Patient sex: M
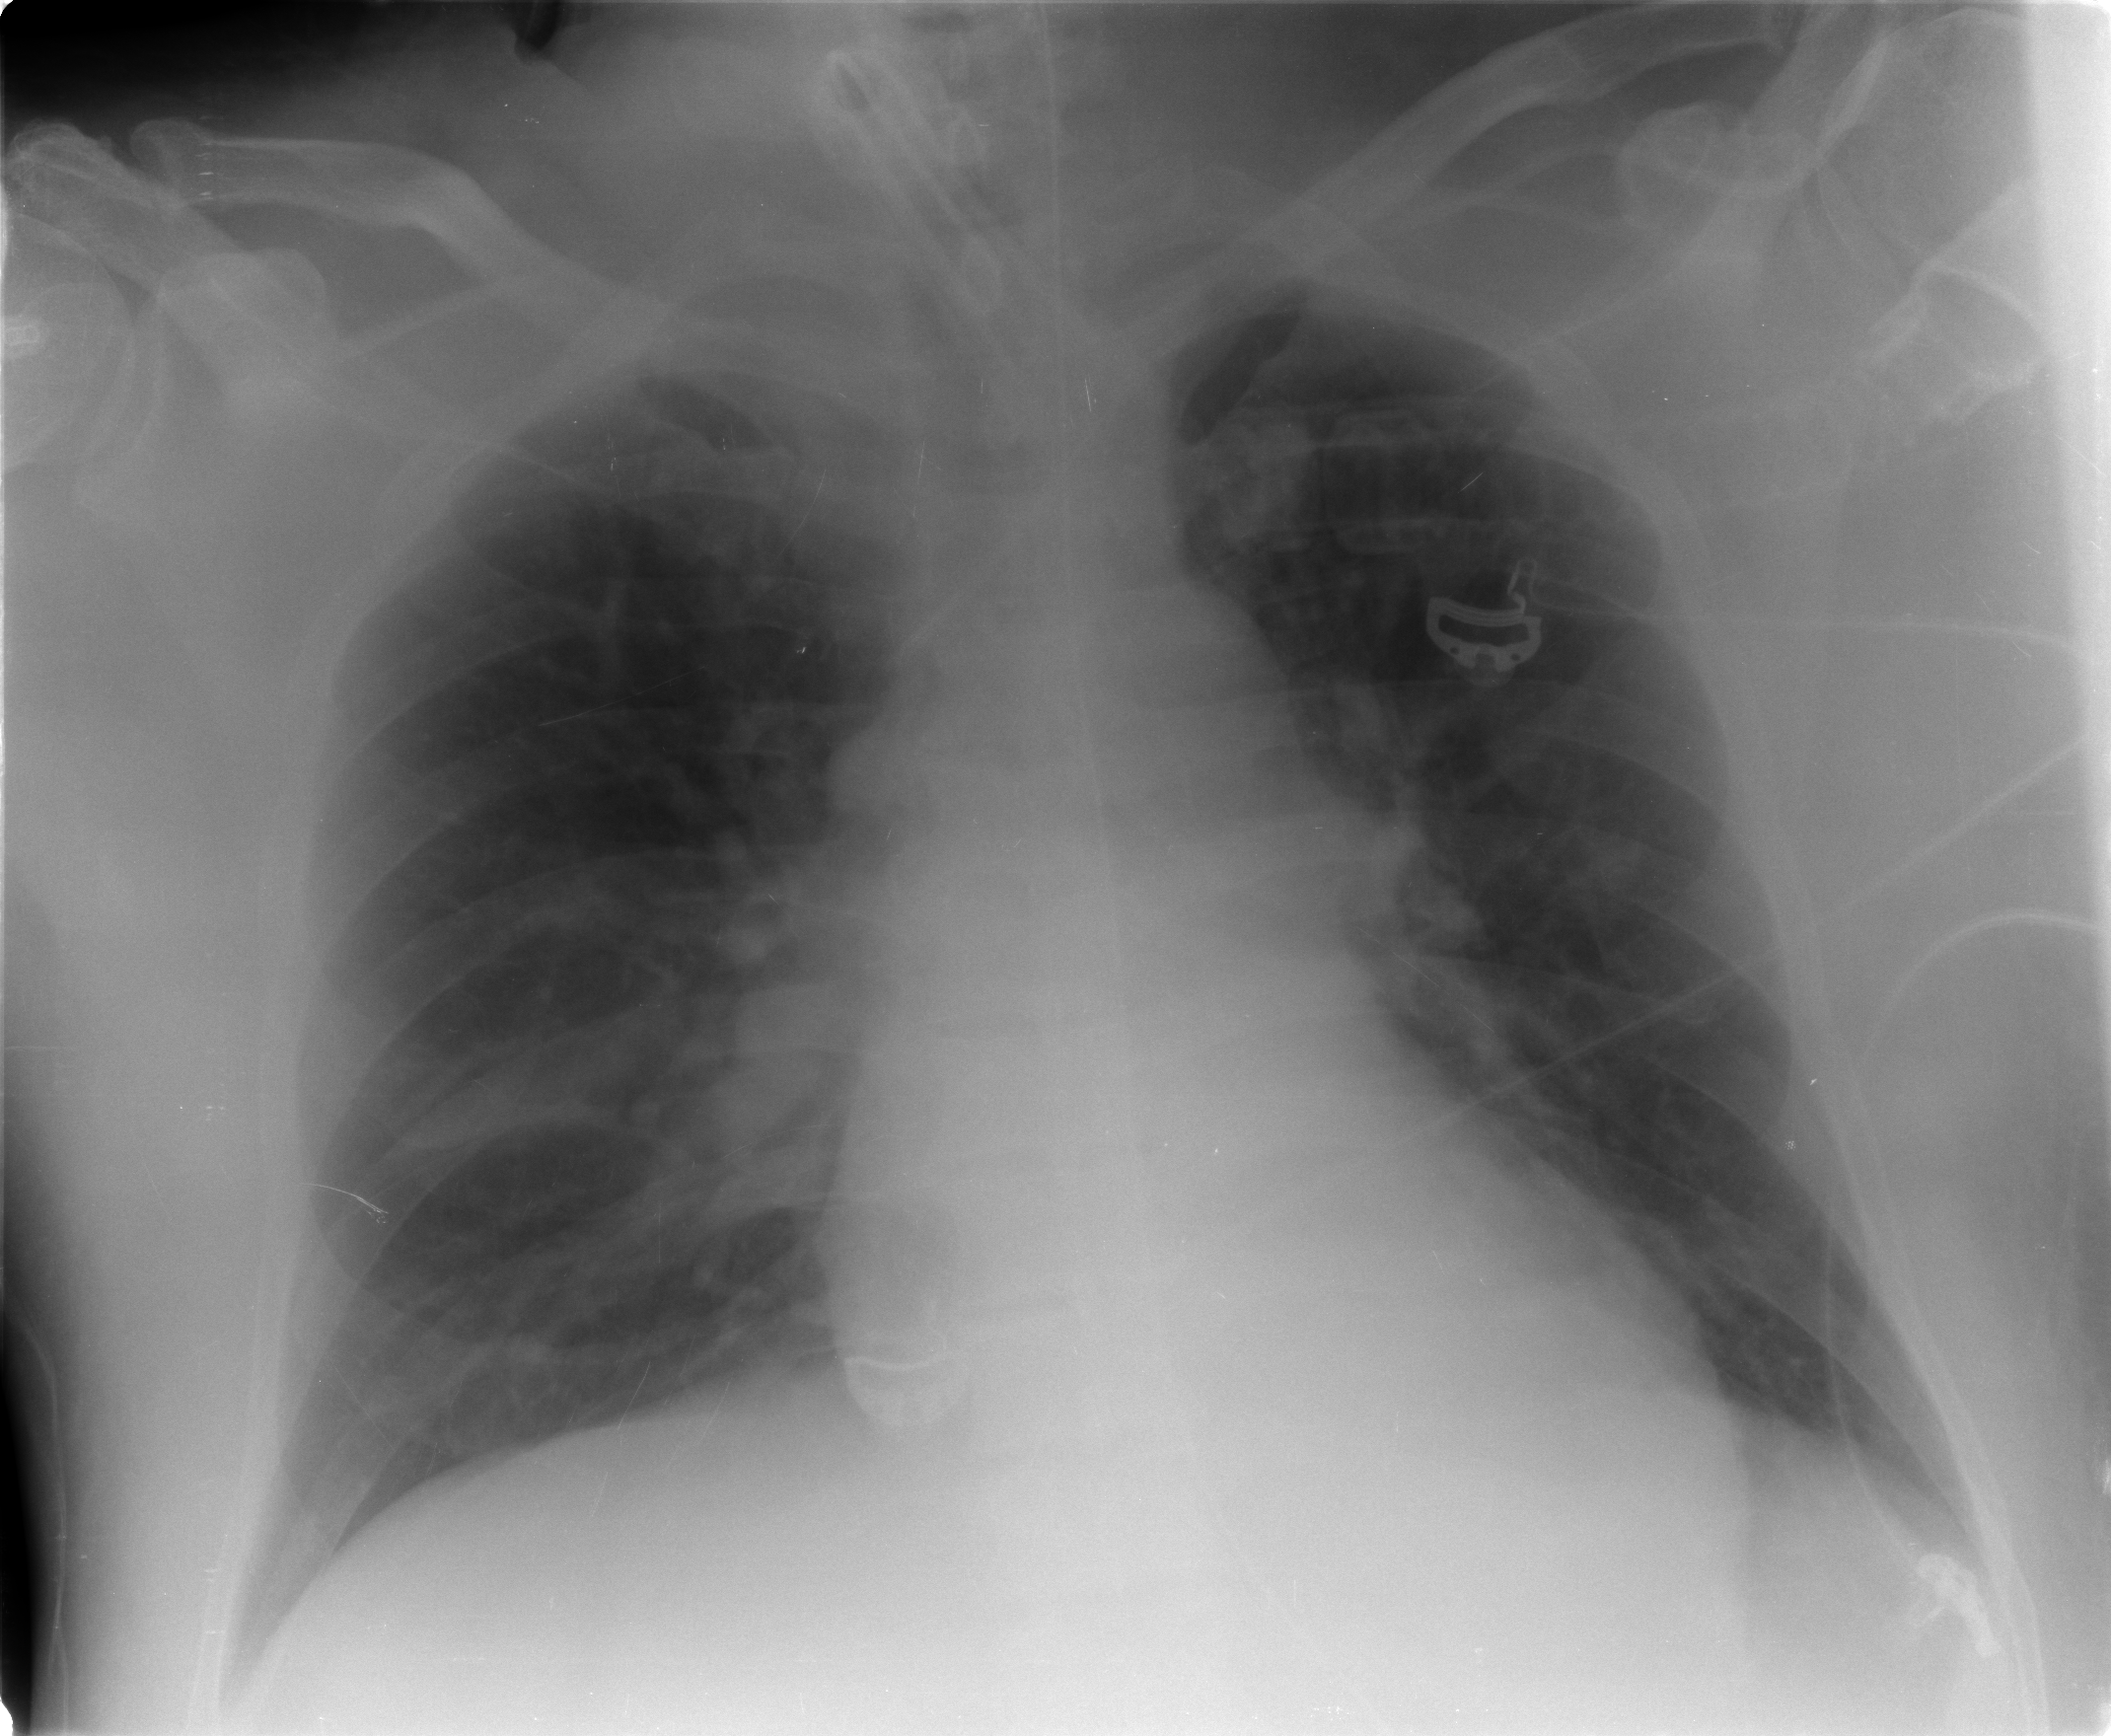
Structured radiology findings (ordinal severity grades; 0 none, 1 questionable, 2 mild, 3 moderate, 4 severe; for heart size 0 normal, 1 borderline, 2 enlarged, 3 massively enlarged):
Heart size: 2
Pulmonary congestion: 2
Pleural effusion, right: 0
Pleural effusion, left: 0
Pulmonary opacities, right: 1
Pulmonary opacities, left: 0
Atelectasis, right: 2
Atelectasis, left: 2